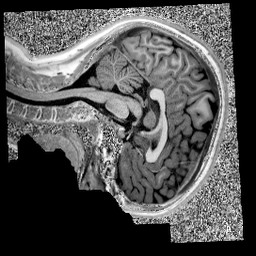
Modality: UNIT1
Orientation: sagittal
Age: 11
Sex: female
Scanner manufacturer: siemens
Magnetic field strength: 3 T
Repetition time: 4 s
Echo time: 0.00303 s